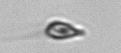
Label: Cryptophyta